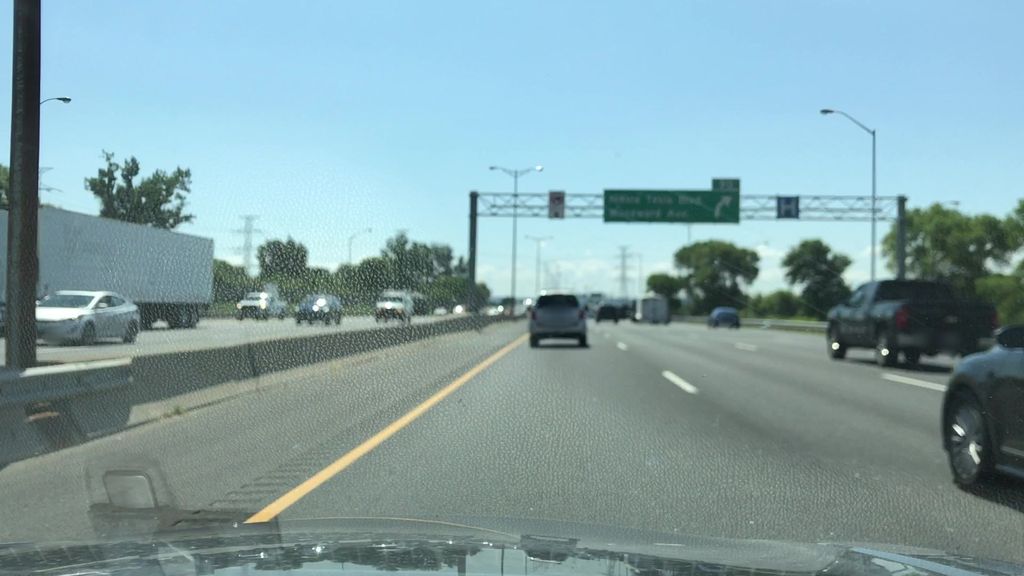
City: hamilton